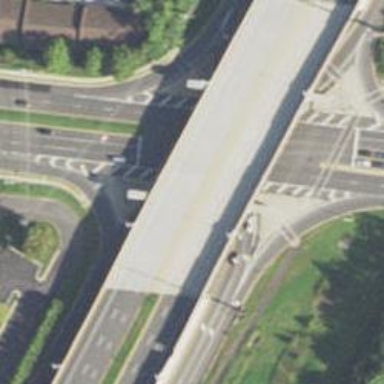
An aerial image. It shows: Trunk link road with asphalt surface.